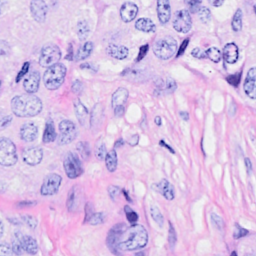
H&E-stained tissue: Breast